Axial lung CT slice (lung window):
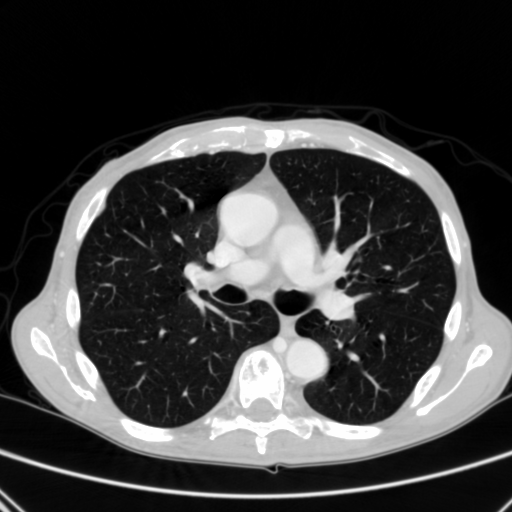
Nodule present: no